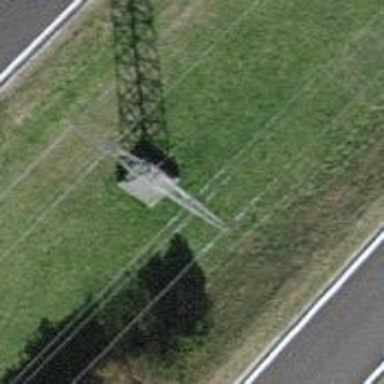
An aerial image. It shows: Power tower.